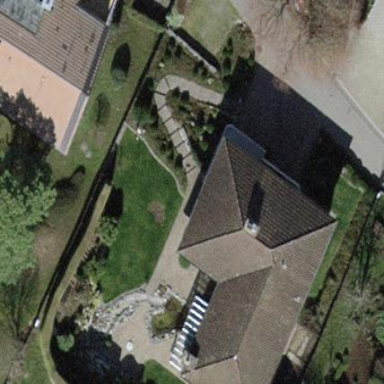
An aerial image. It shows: Hipped roof house.